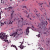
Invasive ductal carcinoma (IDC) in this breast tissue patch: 1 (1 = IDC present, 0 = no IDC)